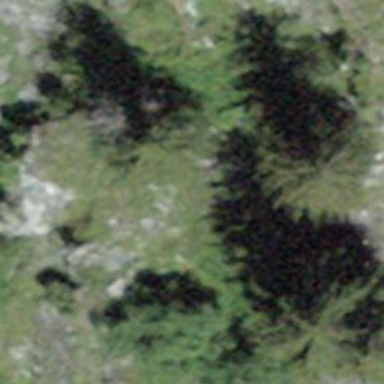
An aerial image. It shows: Mixed leaf-type forest area.